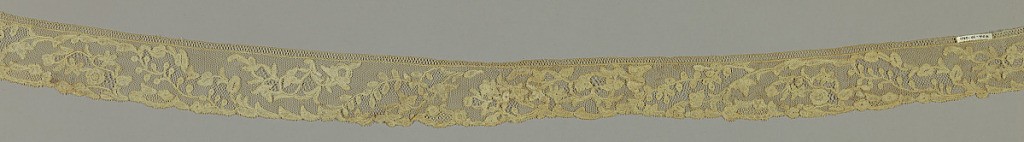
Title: Trimming
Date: late 18th century
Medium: linen Technique: bobbin lace, Brussels style
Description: Curving branches and bands of openwork.